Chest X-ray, PA view. Patient: 34 years old, sex F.
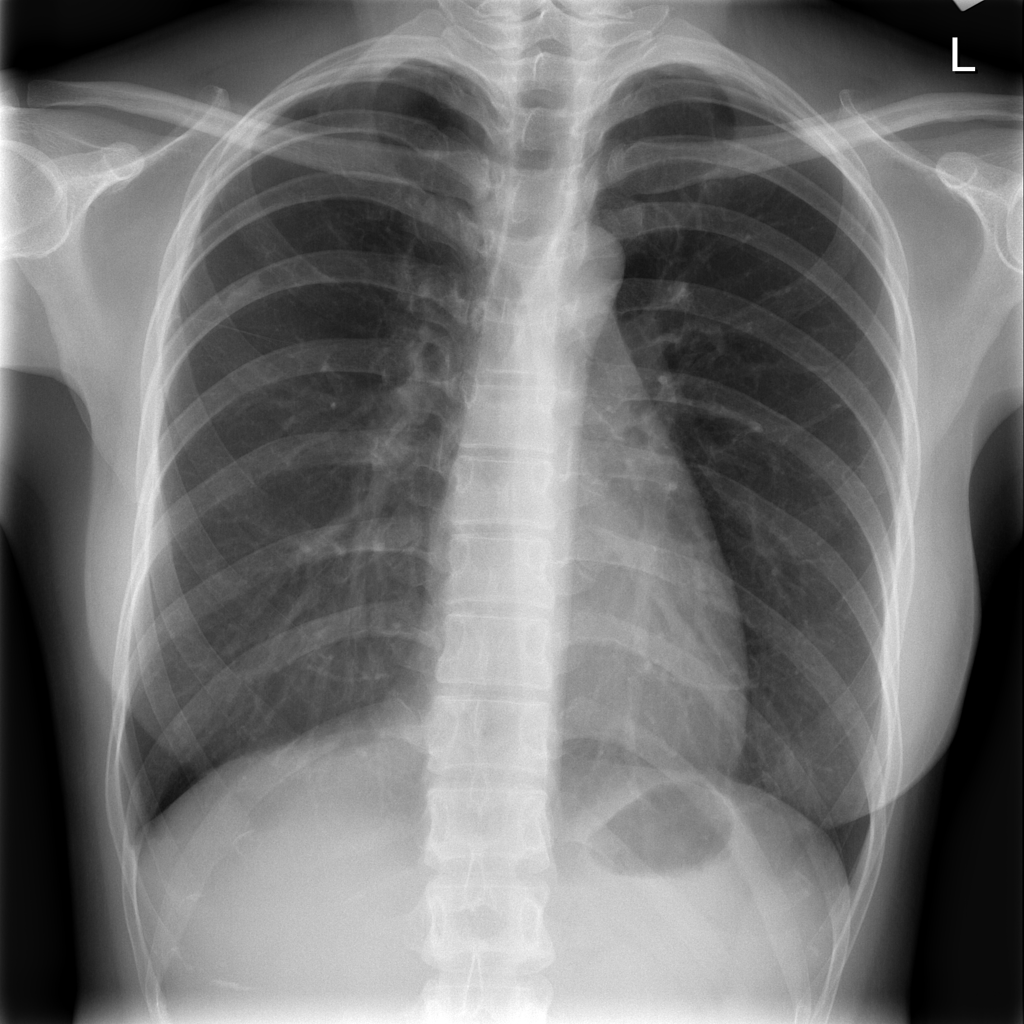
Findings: No Finding